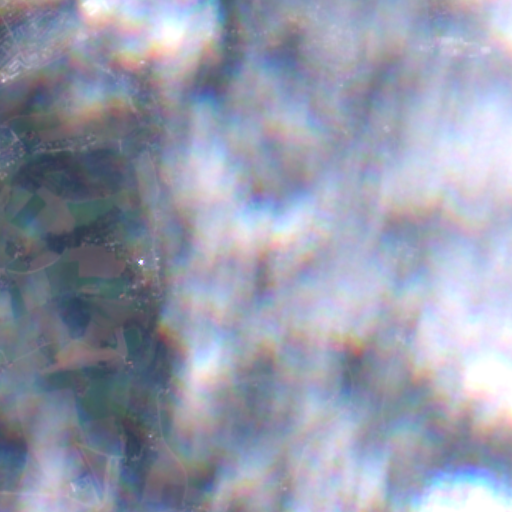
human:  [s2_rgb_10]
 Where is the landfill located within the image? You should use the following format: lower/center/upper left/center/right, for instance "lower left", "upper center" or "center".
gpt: The landfill is located in the upper left of the image.
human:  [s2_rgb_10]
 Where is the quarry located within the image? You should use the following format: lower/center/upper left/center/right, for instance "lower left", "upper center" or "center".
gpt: The quarry is located in the upper center of the image.
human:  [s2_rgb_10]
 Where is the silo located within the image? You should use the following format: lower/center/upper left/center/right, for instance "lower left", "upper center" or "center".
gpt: The silo is located in the upper left of the image.
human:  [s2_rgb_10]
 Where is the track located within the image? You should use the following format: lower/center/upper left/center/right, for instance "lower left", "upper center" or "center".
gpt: The track is located in the upper center of the image.
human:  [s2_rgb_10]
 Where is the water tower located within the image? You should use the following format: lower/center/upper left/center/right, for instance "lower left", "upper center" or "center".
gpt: The water tower is located in the upper center of the image.
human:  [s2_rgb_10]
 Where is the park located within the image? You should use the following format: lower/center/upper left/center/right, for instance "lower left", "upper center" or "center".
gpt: There is no park in the image.